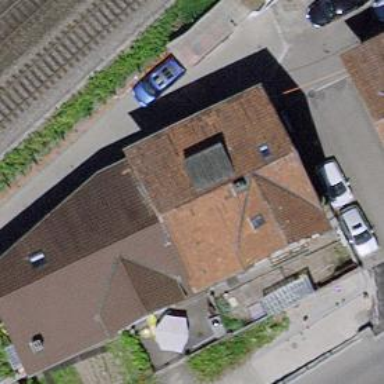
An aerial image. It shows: Car shop.